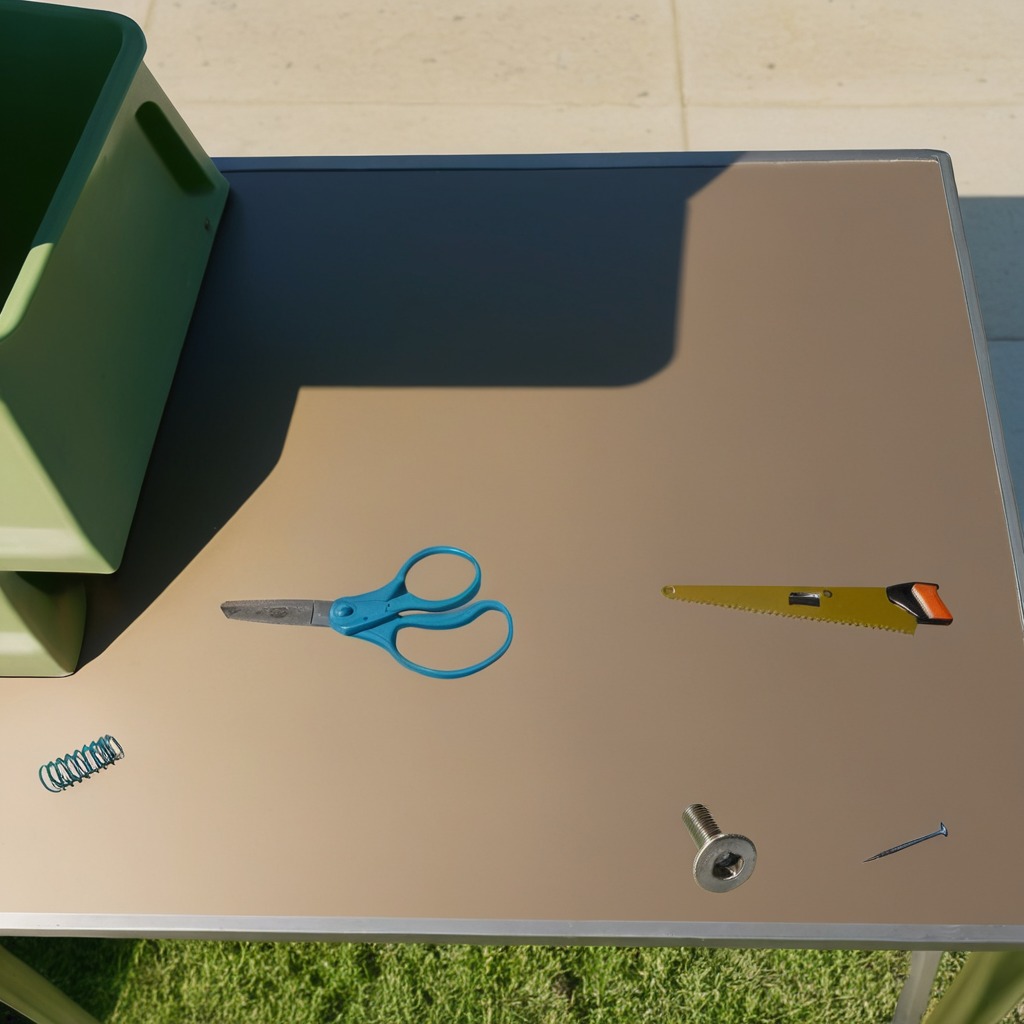
A metal machine screw, an iron nail, a coiled metal spring, a handheld metal saw, and a pair of scissors are lying on the table.